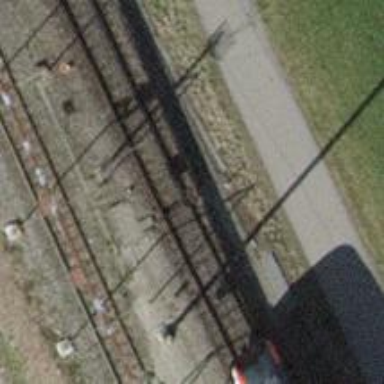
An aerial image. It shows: Railway switch.